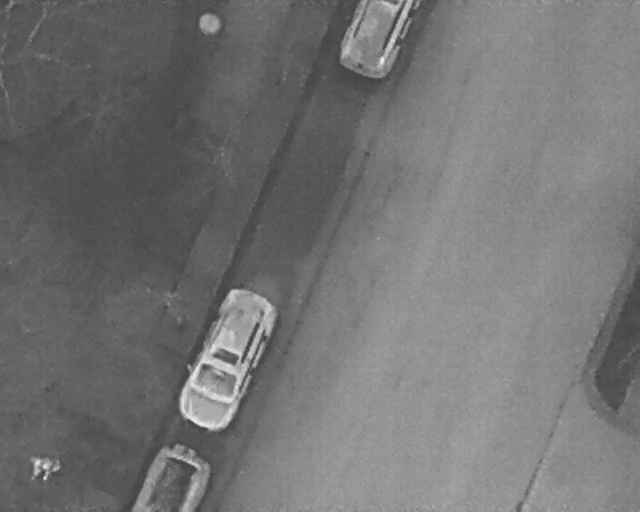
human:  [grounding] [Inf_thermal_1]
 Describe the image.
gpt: In the satellite image, there is  <ref>2 large person </ref> <box>[[3, 90, 7, 92, 2], [6, 89, 9, 93, 2]]</box> located at bottom left,  <ref>1 large car </ref> <box>[[53, 0, 65, 16, 2]]</box> located at top,  <ref>1 large car </ref> <box>[[21, 85, 32, 100, 2]]</box> located at bottom left,  <ref>1 large car </ref> <box>[[24, 64, 46, 76, 25]]</box> located at bottom.